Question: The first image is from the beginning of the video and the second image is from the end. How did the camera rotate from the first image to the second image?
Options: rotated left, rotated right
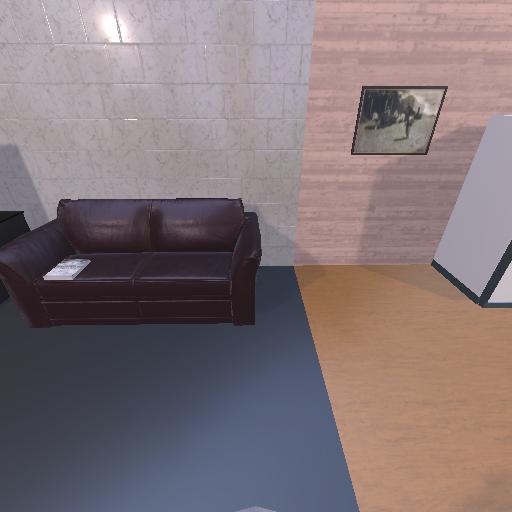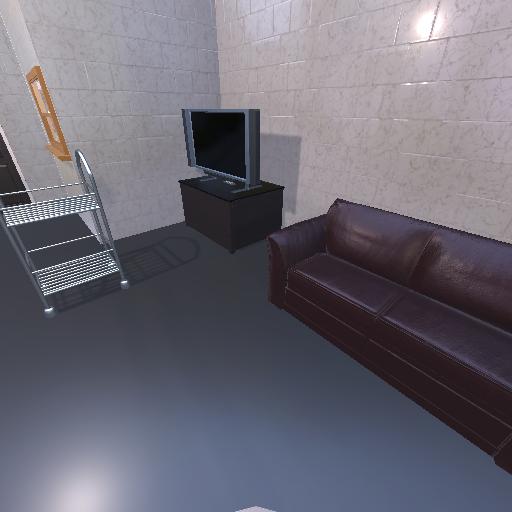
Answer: rotated left